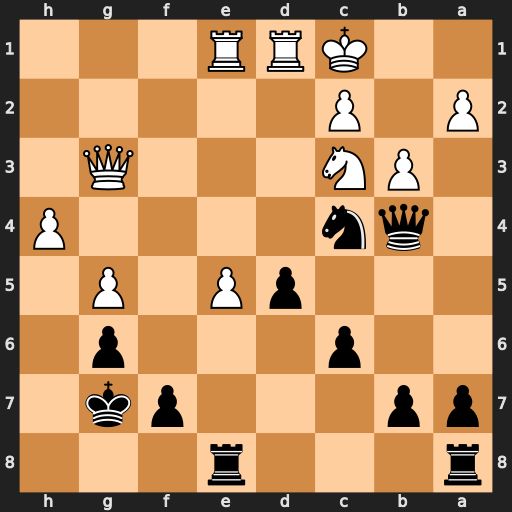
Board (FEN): r3r3/pp3pk1/2p3p1/3pP1P1/1qn4P/1PN3Q1/P1P5/2KRR3
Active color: b
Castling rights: -
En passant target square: -
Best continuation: Qa3+ Kb1 Qb2#